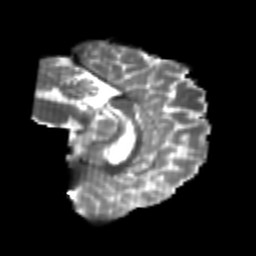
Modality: T2w
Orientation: sagittal
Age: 20
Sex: female
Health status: healthy
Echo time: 0.074 s